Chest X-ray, PA view. Patient: 54 years old, sex M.
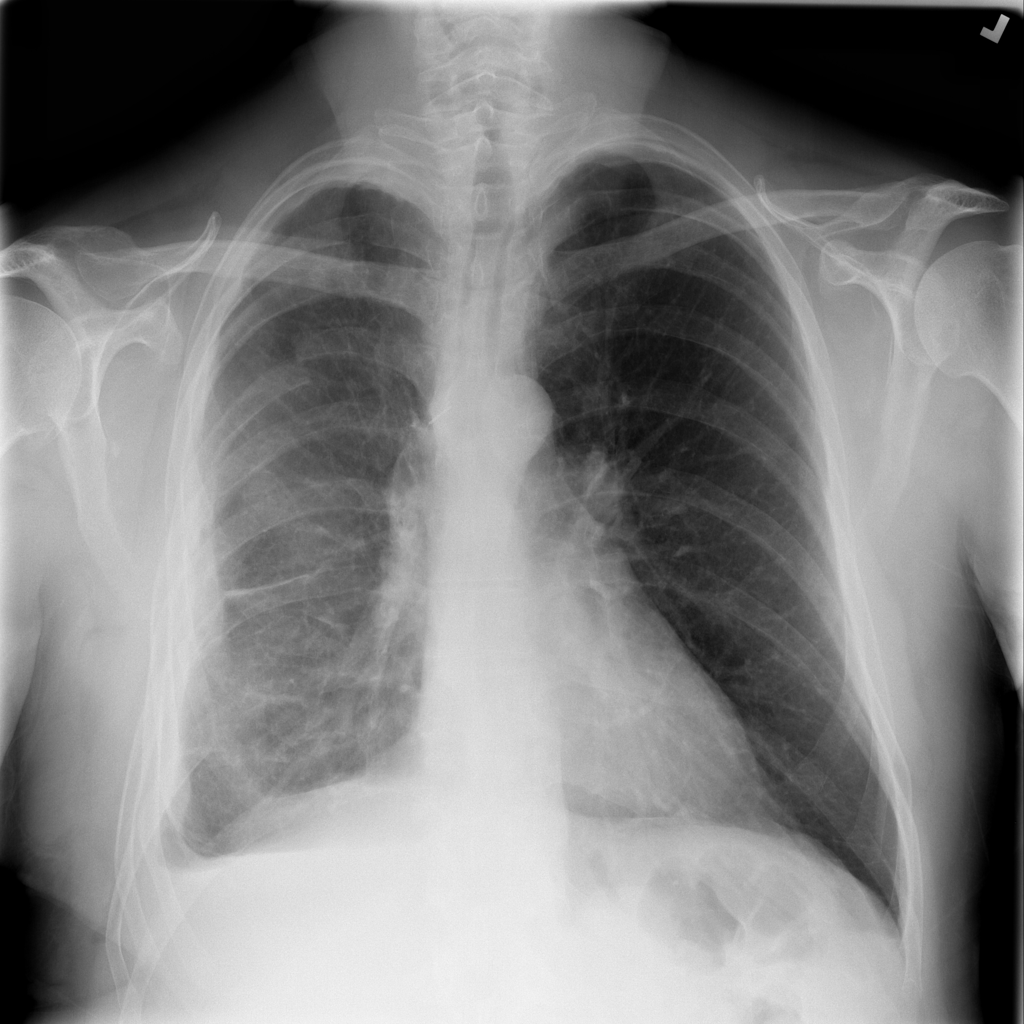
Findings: Pleural_Thickening